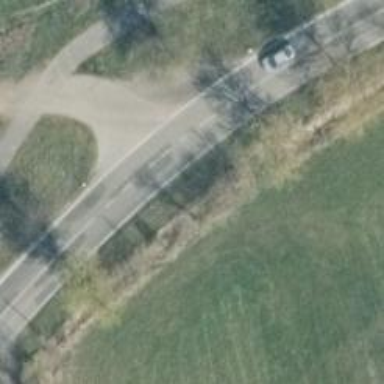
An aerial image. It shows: Tertiary road.